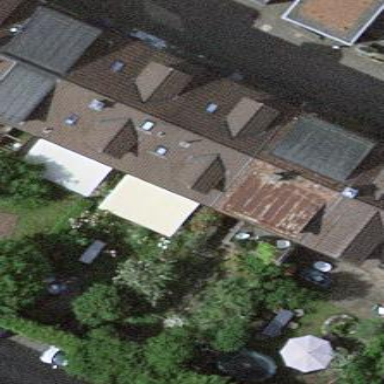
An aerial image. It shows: Terrace-style building with gabled roof.